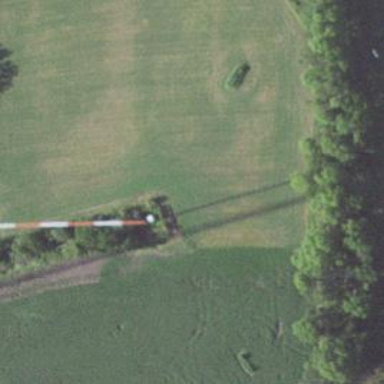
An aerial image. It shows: Mast tower used for communication.